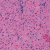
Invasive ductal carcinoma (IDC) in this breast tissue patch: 0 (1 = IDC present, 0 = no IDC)